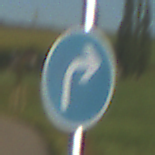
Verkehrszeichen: VorgeschriebeneFahrtrichtungRechts
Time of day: MorningAfternoon
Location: Outdoor (Nature)
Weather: Clear
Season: NotSpecified
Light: Natural